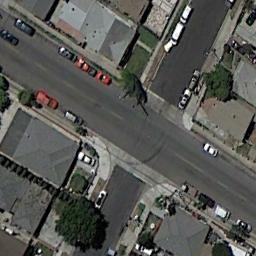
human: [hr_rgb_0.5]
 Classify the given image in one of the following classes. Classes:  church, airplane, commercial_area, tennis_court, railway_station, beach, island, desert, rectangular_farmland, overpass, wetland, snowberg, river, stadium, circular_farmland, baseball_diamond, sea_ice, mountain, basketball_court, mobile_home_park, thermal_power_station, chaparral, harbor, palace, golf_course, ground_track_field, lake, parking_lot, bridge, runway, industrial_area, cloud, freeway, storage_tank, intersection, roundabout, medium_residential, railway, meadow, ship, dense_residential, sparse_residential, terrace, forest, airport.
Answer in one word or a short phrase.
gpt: intersection